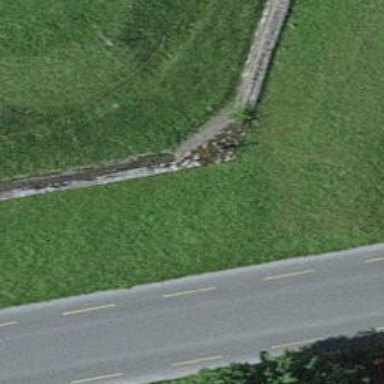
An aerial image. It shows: Historical military concrete tank trap barrier.